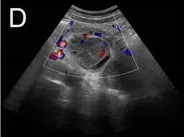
Ultrasound and contrast-enhanced computed tomography (CT) images of myxoid liposarcoma (MLS) of the left kidney invading the pancreas. (C,D) Additionally, a cystic solid mass measuring approximately 4.8 cm x 4.4 cm was identified in the posterior part of the pancreas, immediately adjacent to the superior pole of the left kidney. CDFI indicated the presence of grade I blood flow signal within the mass.
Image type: radiology (ultrasound)